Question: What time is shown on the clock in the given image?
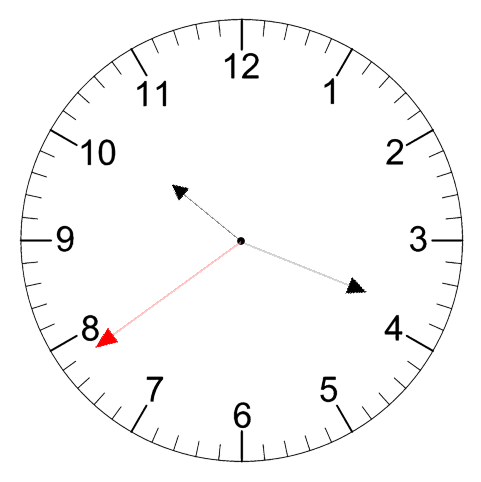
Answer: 10:18:39